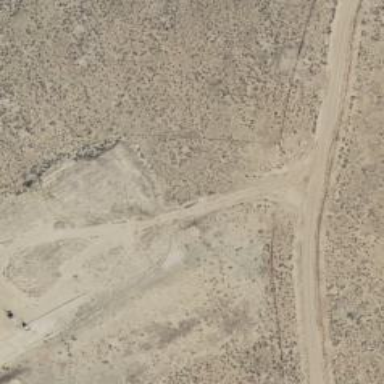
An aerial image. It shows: Service road.